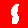
Digit: 8